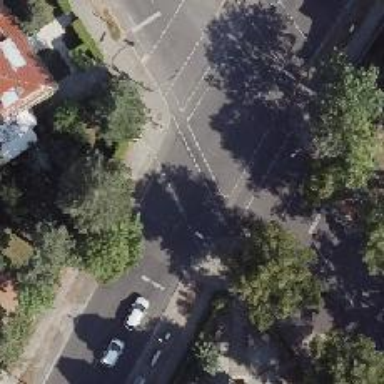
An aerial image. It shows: Crossing with traffic signals.